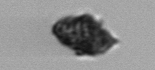
Label: Kryptoperidinium_triquetrum